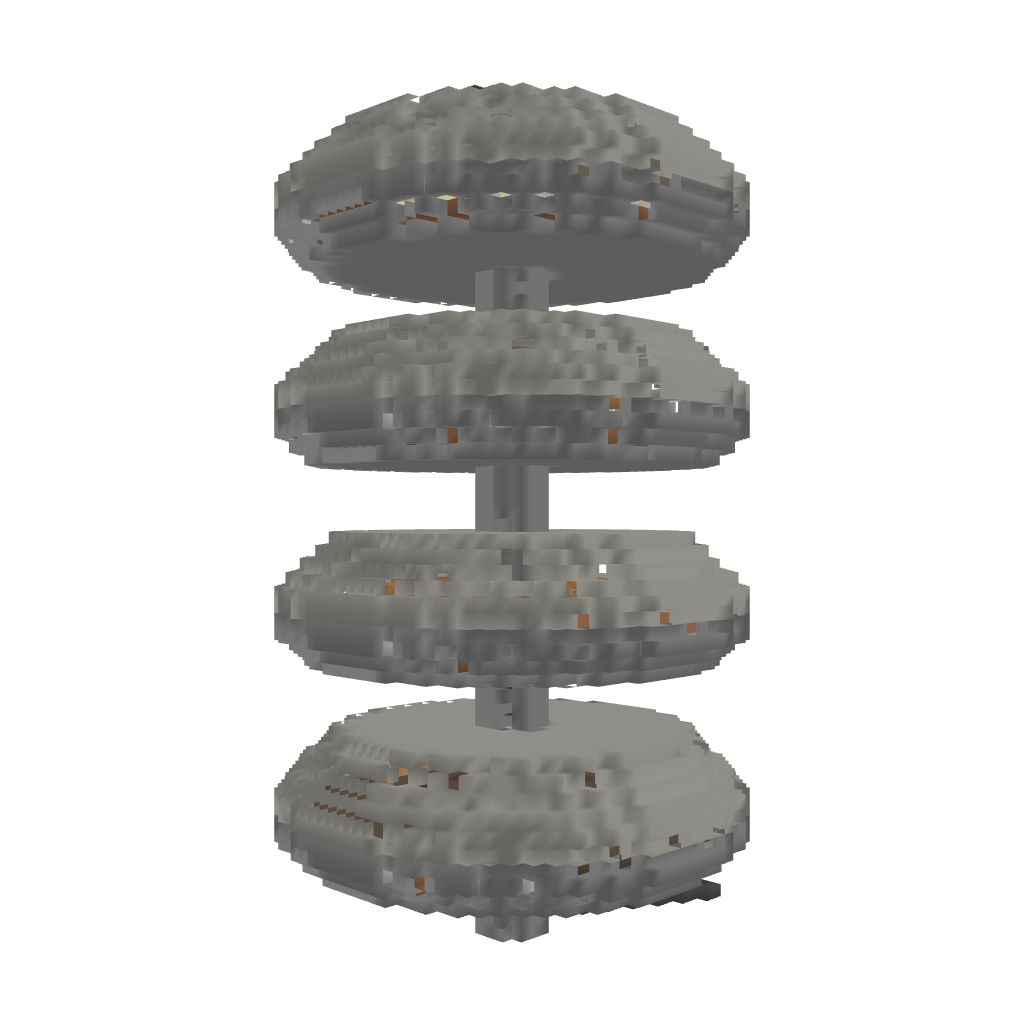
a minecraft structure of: Four Tier Garden